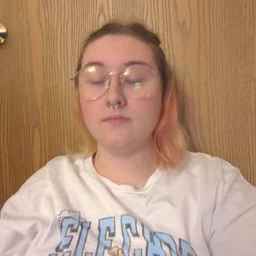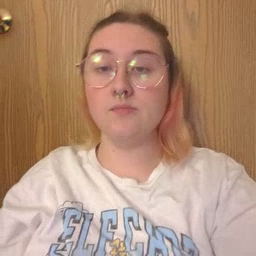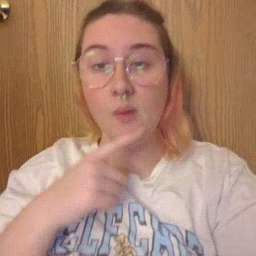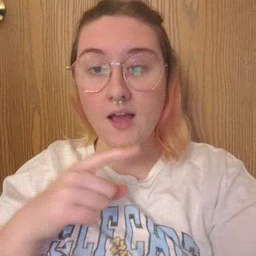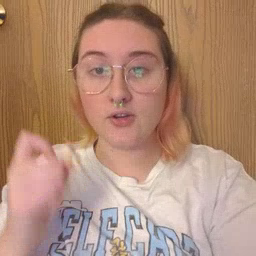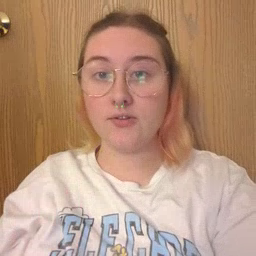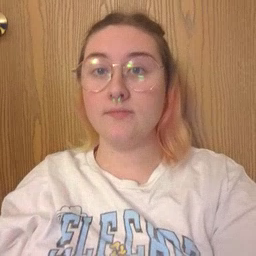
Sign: dryer